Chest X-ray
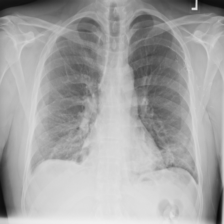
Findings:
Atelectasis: negative
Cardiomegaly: negative
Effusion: negative
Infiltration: positive
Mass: negative
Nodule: negative
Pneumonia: negative
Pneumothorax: negative
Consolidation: negative
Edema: negative
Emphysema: negative
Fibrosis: negative
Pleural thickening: negative
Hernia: negative